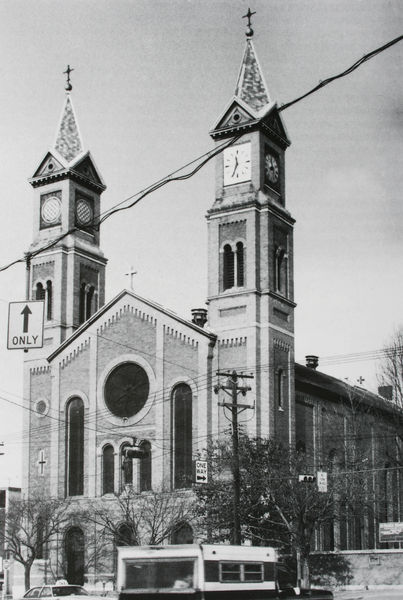
Titel: Aussenansicht
Standort: Cincinnati/Ohio
Institution: St. Francis Catholic Church Over-the-Rhine
Schlagwörter: baum, dunkel, himmel, weiß, wolken, bäume, kirchturm, stadt, fenster, glas, grau, hell, schwarz, strasse, säulen, tür, zeichen, dach, gebäude, haus, rose, architektur, barock, stein, kirche, england, gotik, brunnen, kreis, rund, turm, schiff, ansicht, bogen, fassade, italien, mast, dächer, giebel, mauer, kahl, winter, amerika, platz, bank, auto, masten, architecture, church, steps, white, window, black, windows, uhr, deutsch, tor, galerie, foto, fotografie, kirchtürme, photographie, bögen, eingang, schild, glockenturm, kreuz, türme, rundfenster, dom, kabel, schwarz-weiß, stand, bänke, kathedrale, langhaus, photo, portal, rosette, sky, tree, romanik, building, street, tower, trees, westen, black and white, fotographie, zeiger, ziffernblatt, draht, aufnahme, cross, englisch, sakralbau, clock, kirchturmuhr, turmuhr, basilika, lisenen, außenansicht, stromleitung, zweiturmfassade, ziegelstein, hallenkirche, fensterrose, westwerk, cathedral, westportal, arke, uhren, parken, uhrturm, faltdach, wohnwagen, verkehrsschild, verkehrszeichen, zweischiffig, tram, schwraz, bus, leitung, christ, crucifix, bude, christian, kirchenfassade, arrow, taxi, photograph, photography, britannien, großbritannien, sku, straßenschild, buss, einbahnstraße, pole, car, kirchtrum, sign, cars, zifernblatt, crosses, fnester, starßenbahn, uht, spires, 2, trapenschild, only, t+rmme, wire, powerlines, ttree, doppelspitze, wires, dtraße, van, clock tower, cable, glockenöffnung, großbrittannien, cables, trailer, tuck, christina, one way, crucifixes